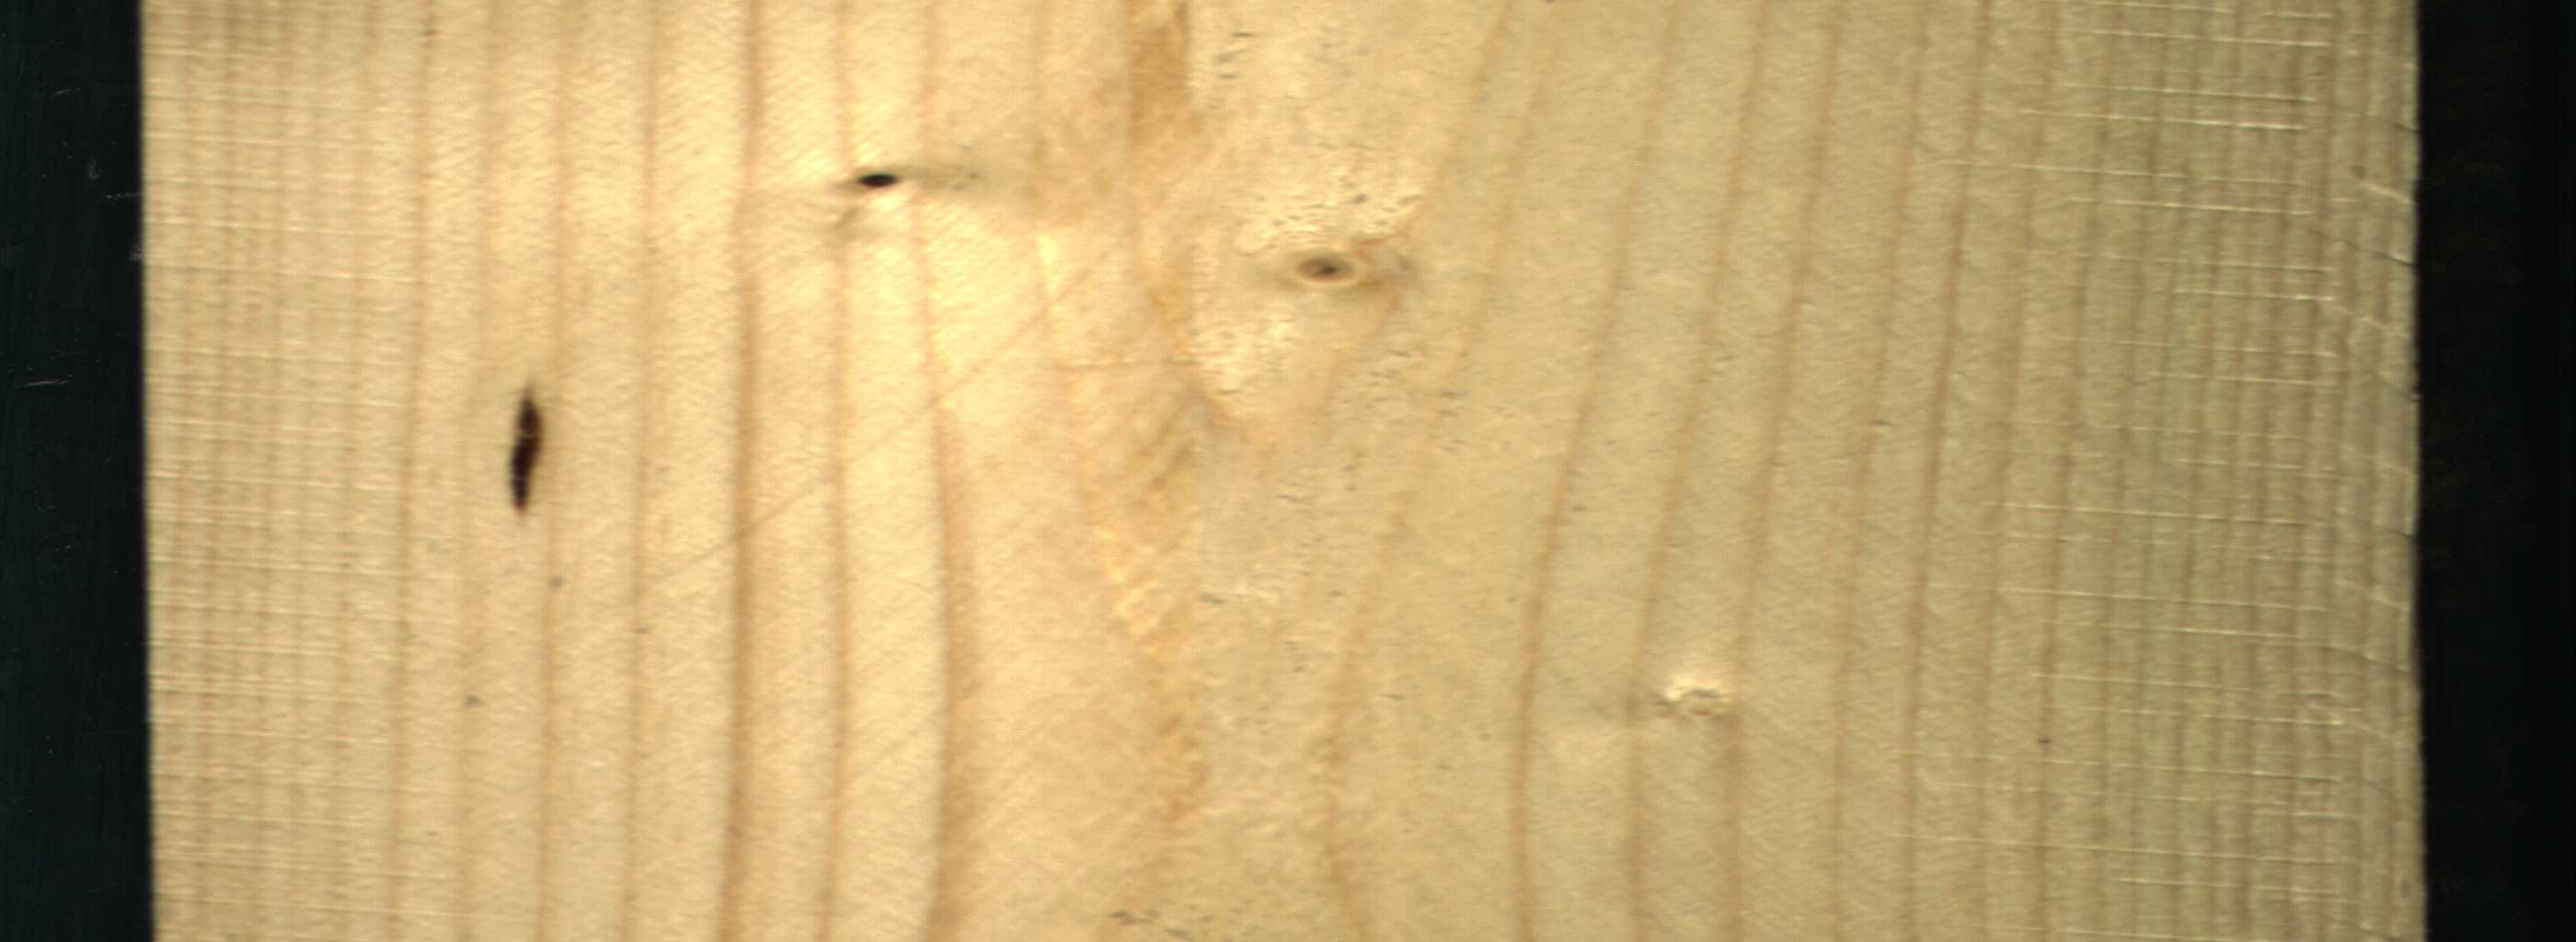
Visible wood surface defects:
resin
Dead_Knot
Live_Knot